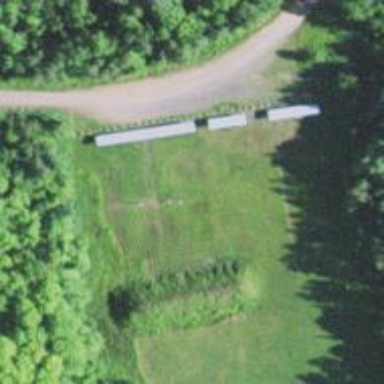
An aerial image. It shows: Shooting ground for the sport of shooting.